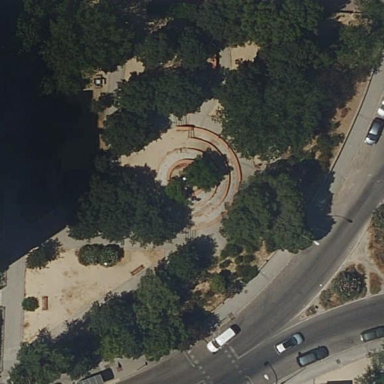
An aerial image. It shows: Park.